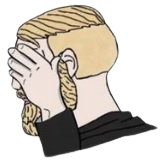
Label: 4_Yes_Chad